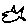
Label: fish